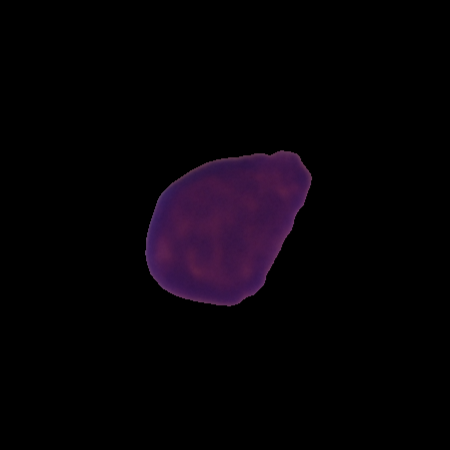
Label: healthy